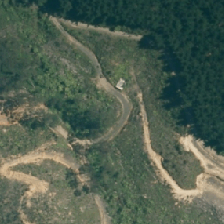
Land cover: harvested_forest